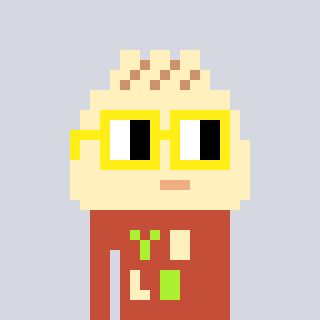
a pixel art character with square yellow glasses, a porkbao-shaped head and a rust-colored body on a cool background